Field crop: maize
Growth stage: 1
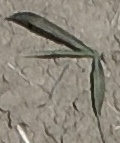
Species: sorghum